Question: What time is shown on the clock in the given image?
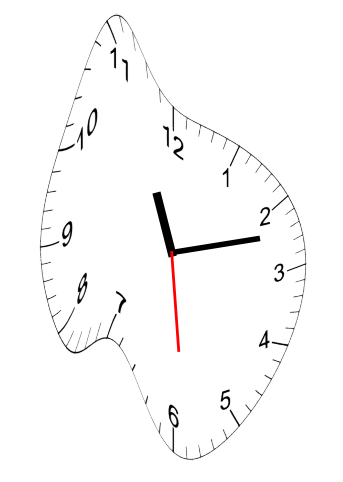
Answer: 11:12:29